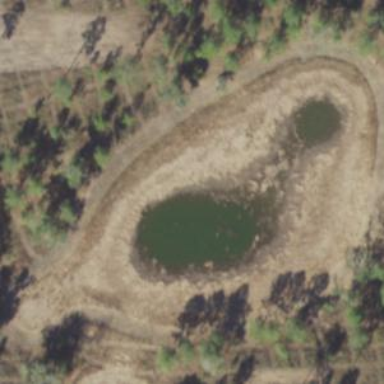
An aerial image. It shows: Marshy wetland area.